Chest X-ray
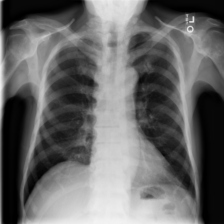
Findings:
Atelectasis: negative
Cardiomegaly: negative
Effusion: negative
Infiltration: negative
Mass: negative
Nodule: negative
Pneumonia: negative
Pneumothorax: negative
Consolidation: negative
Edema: negative
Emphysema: positive
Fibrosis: negative
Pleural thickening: negative
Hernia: negative